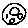
Label: moon